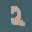
Label: 2